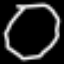
Label: octagon